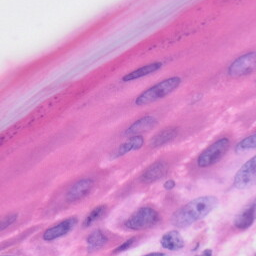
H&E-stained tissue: Skin